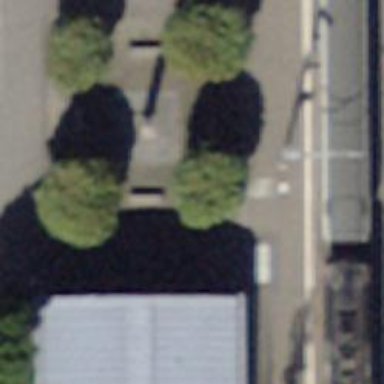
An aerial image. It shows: Bench for seating.